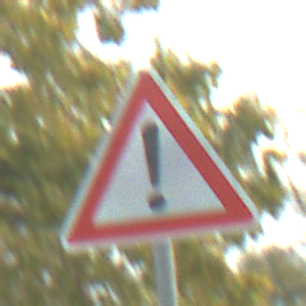
Verkehrszeichen: Gefahrenstelle
Umgebung: Outdoor, Urban
Tageszeit: MorningAfternoon
Wetter: PartlyCloudy
Licht: Natural
Jahreszeit: NotSpecified
Kontrast: LowContrast